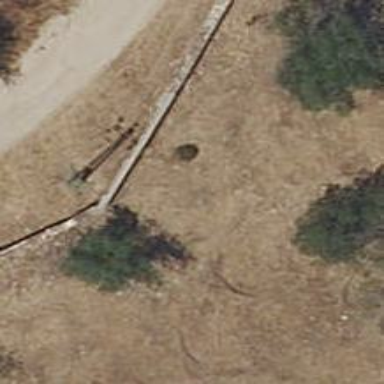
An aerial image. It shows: Wall is shown in the image.